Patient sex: M
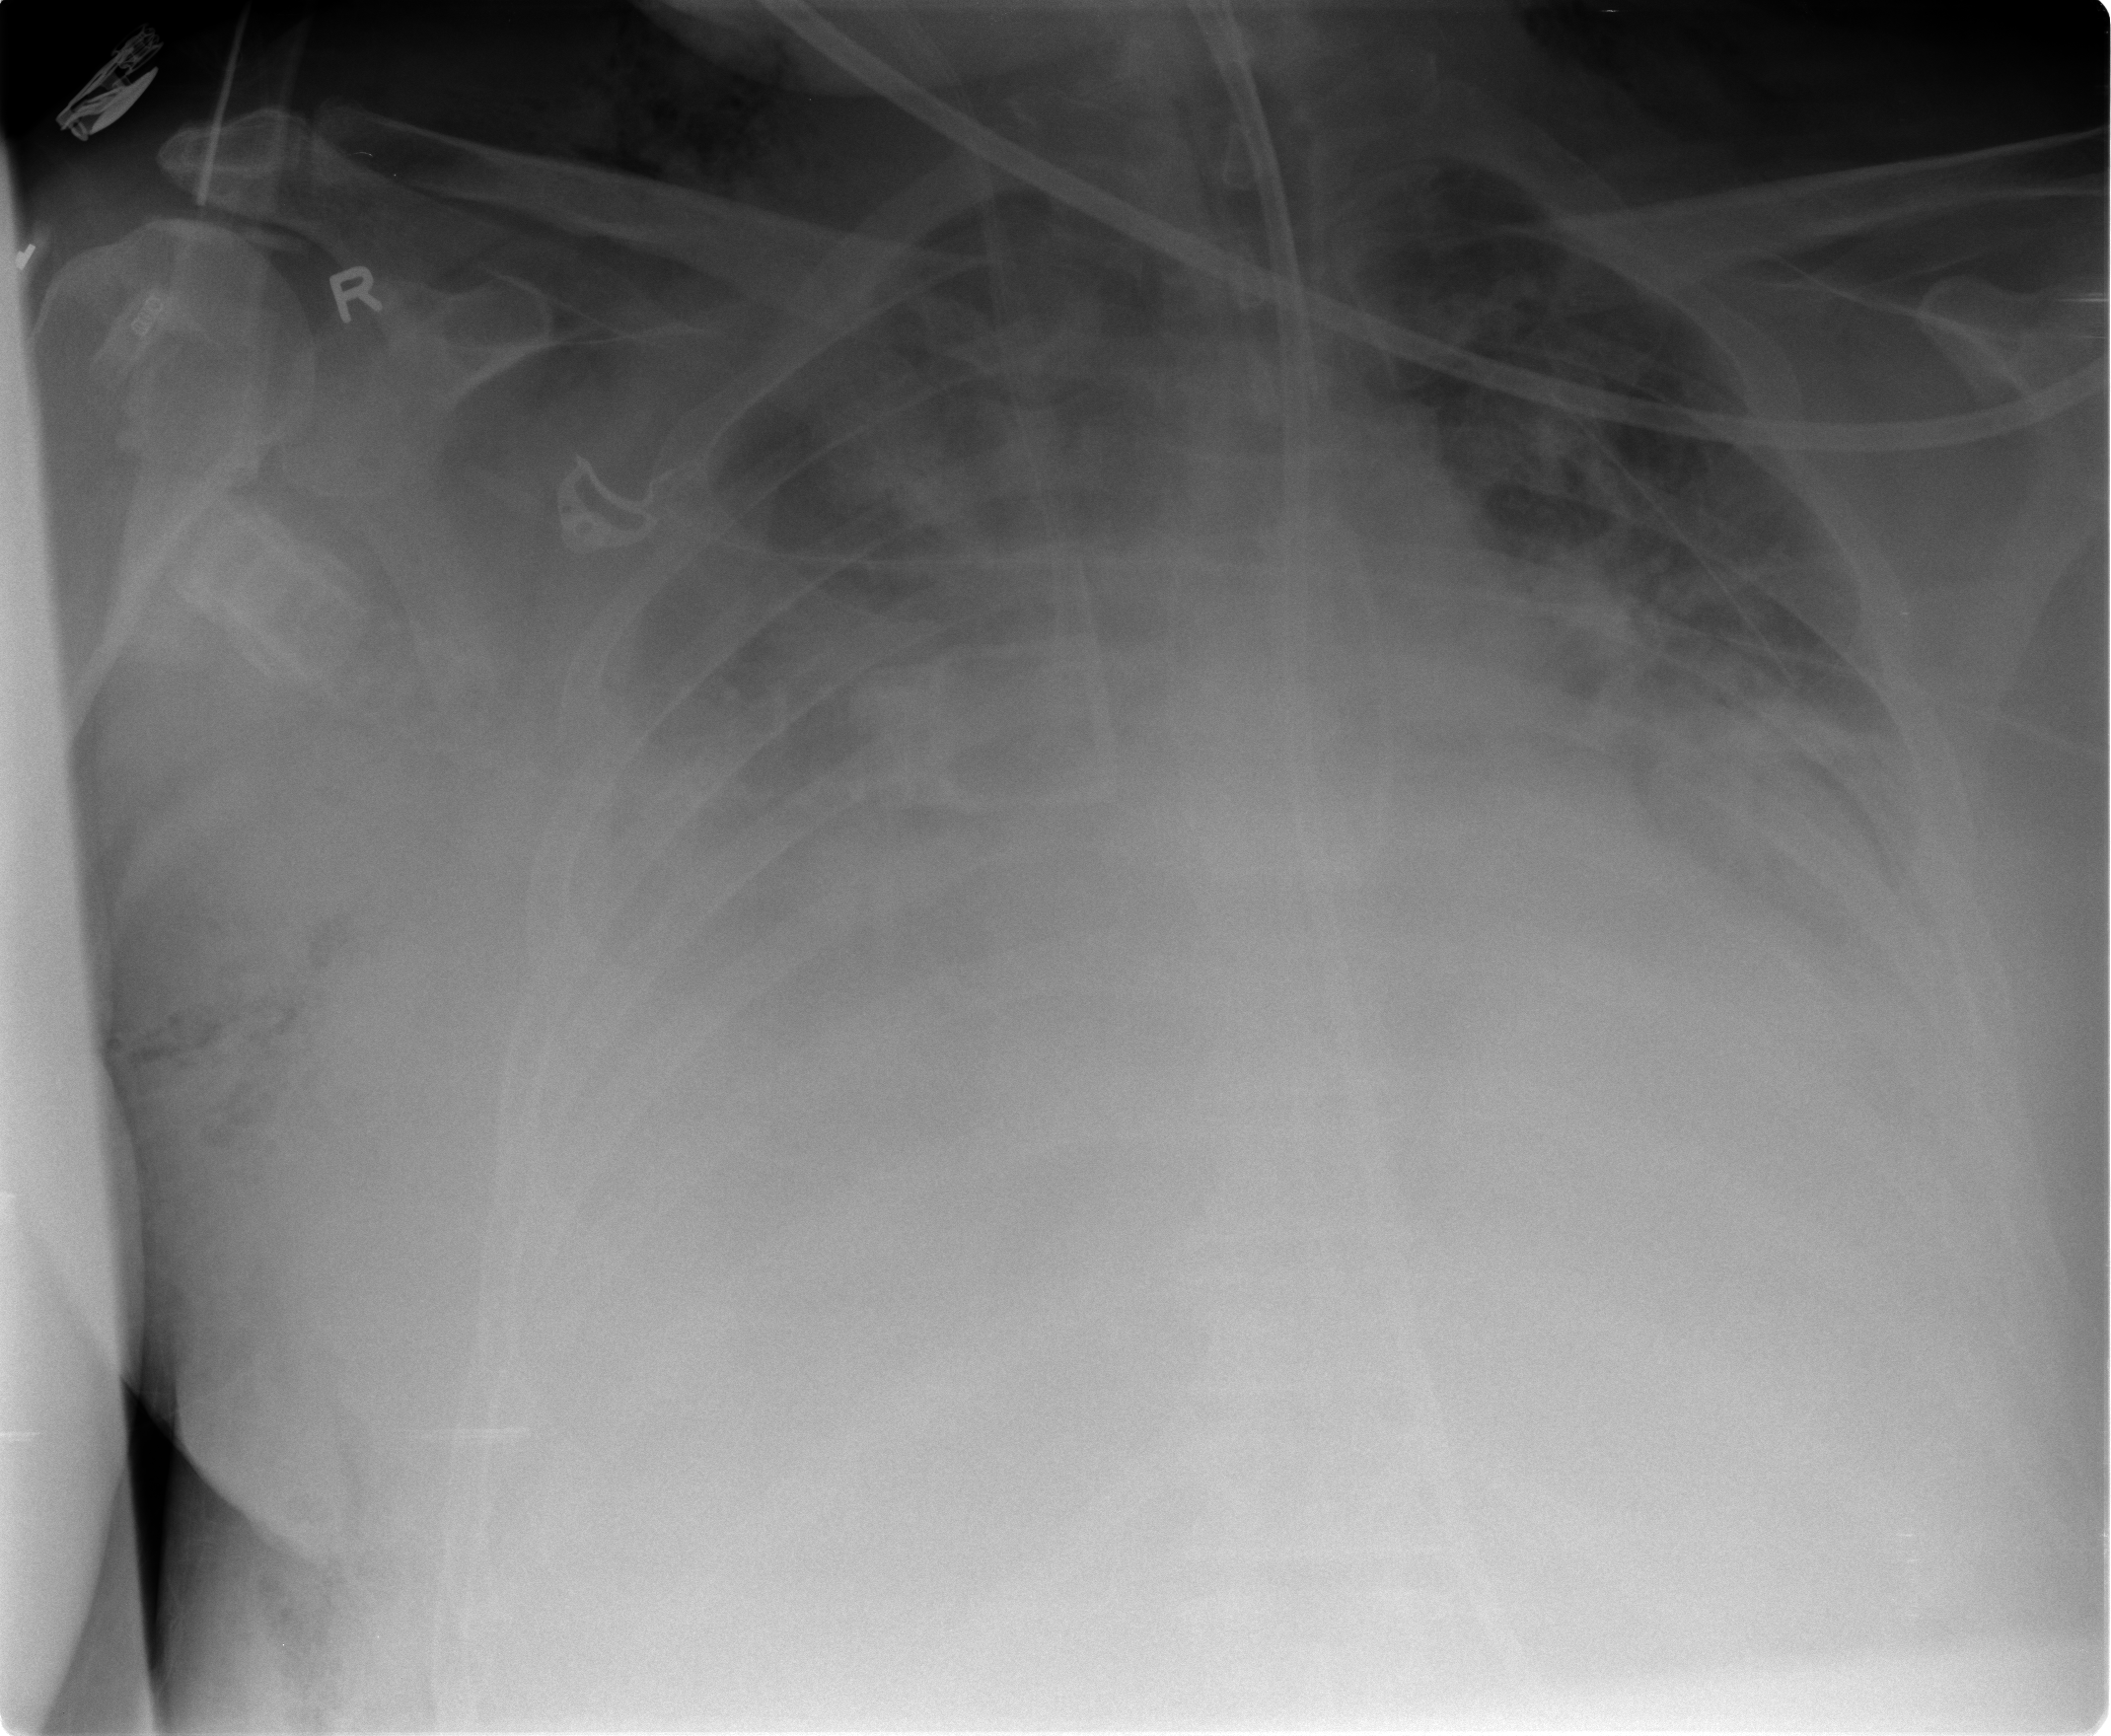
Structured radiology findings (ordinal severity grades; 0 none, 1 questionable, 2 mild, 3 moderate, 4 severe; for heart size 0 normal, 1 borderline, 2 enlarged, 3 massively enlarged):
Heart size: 3
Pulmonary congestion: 3
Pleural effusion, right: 3
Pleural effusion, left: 3
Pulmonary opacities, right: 1
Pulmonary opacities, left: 1
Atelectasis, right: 3
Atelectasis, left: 3